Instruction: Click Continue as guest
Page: checkout
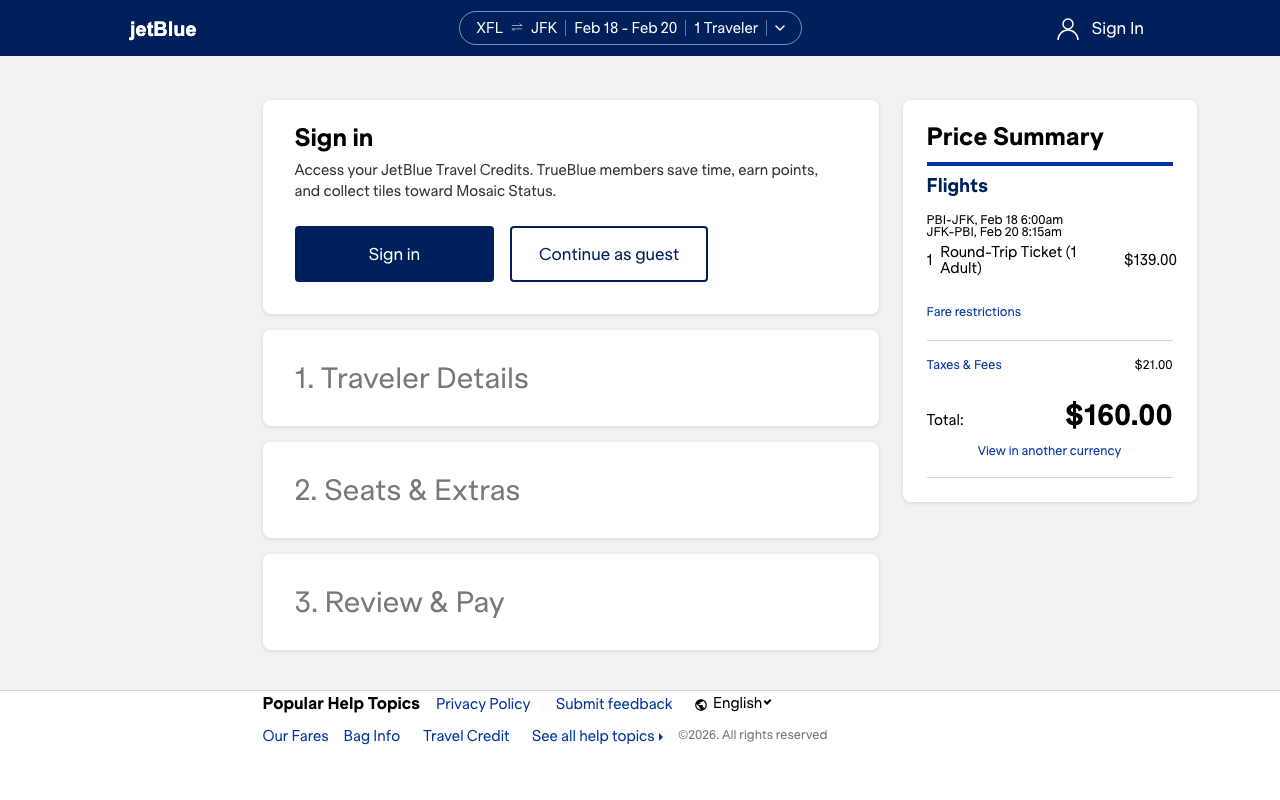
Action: click